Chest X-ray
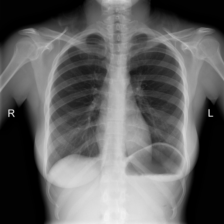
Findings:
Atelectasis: negative
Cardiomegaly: negative
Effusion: negative
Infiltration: negative
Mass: negative
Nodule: negative
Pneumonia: negative
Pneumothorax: negative
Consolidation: negative
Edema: negative
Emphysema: negative
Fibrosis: negative
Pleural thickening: negative
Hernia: negative